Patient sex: M
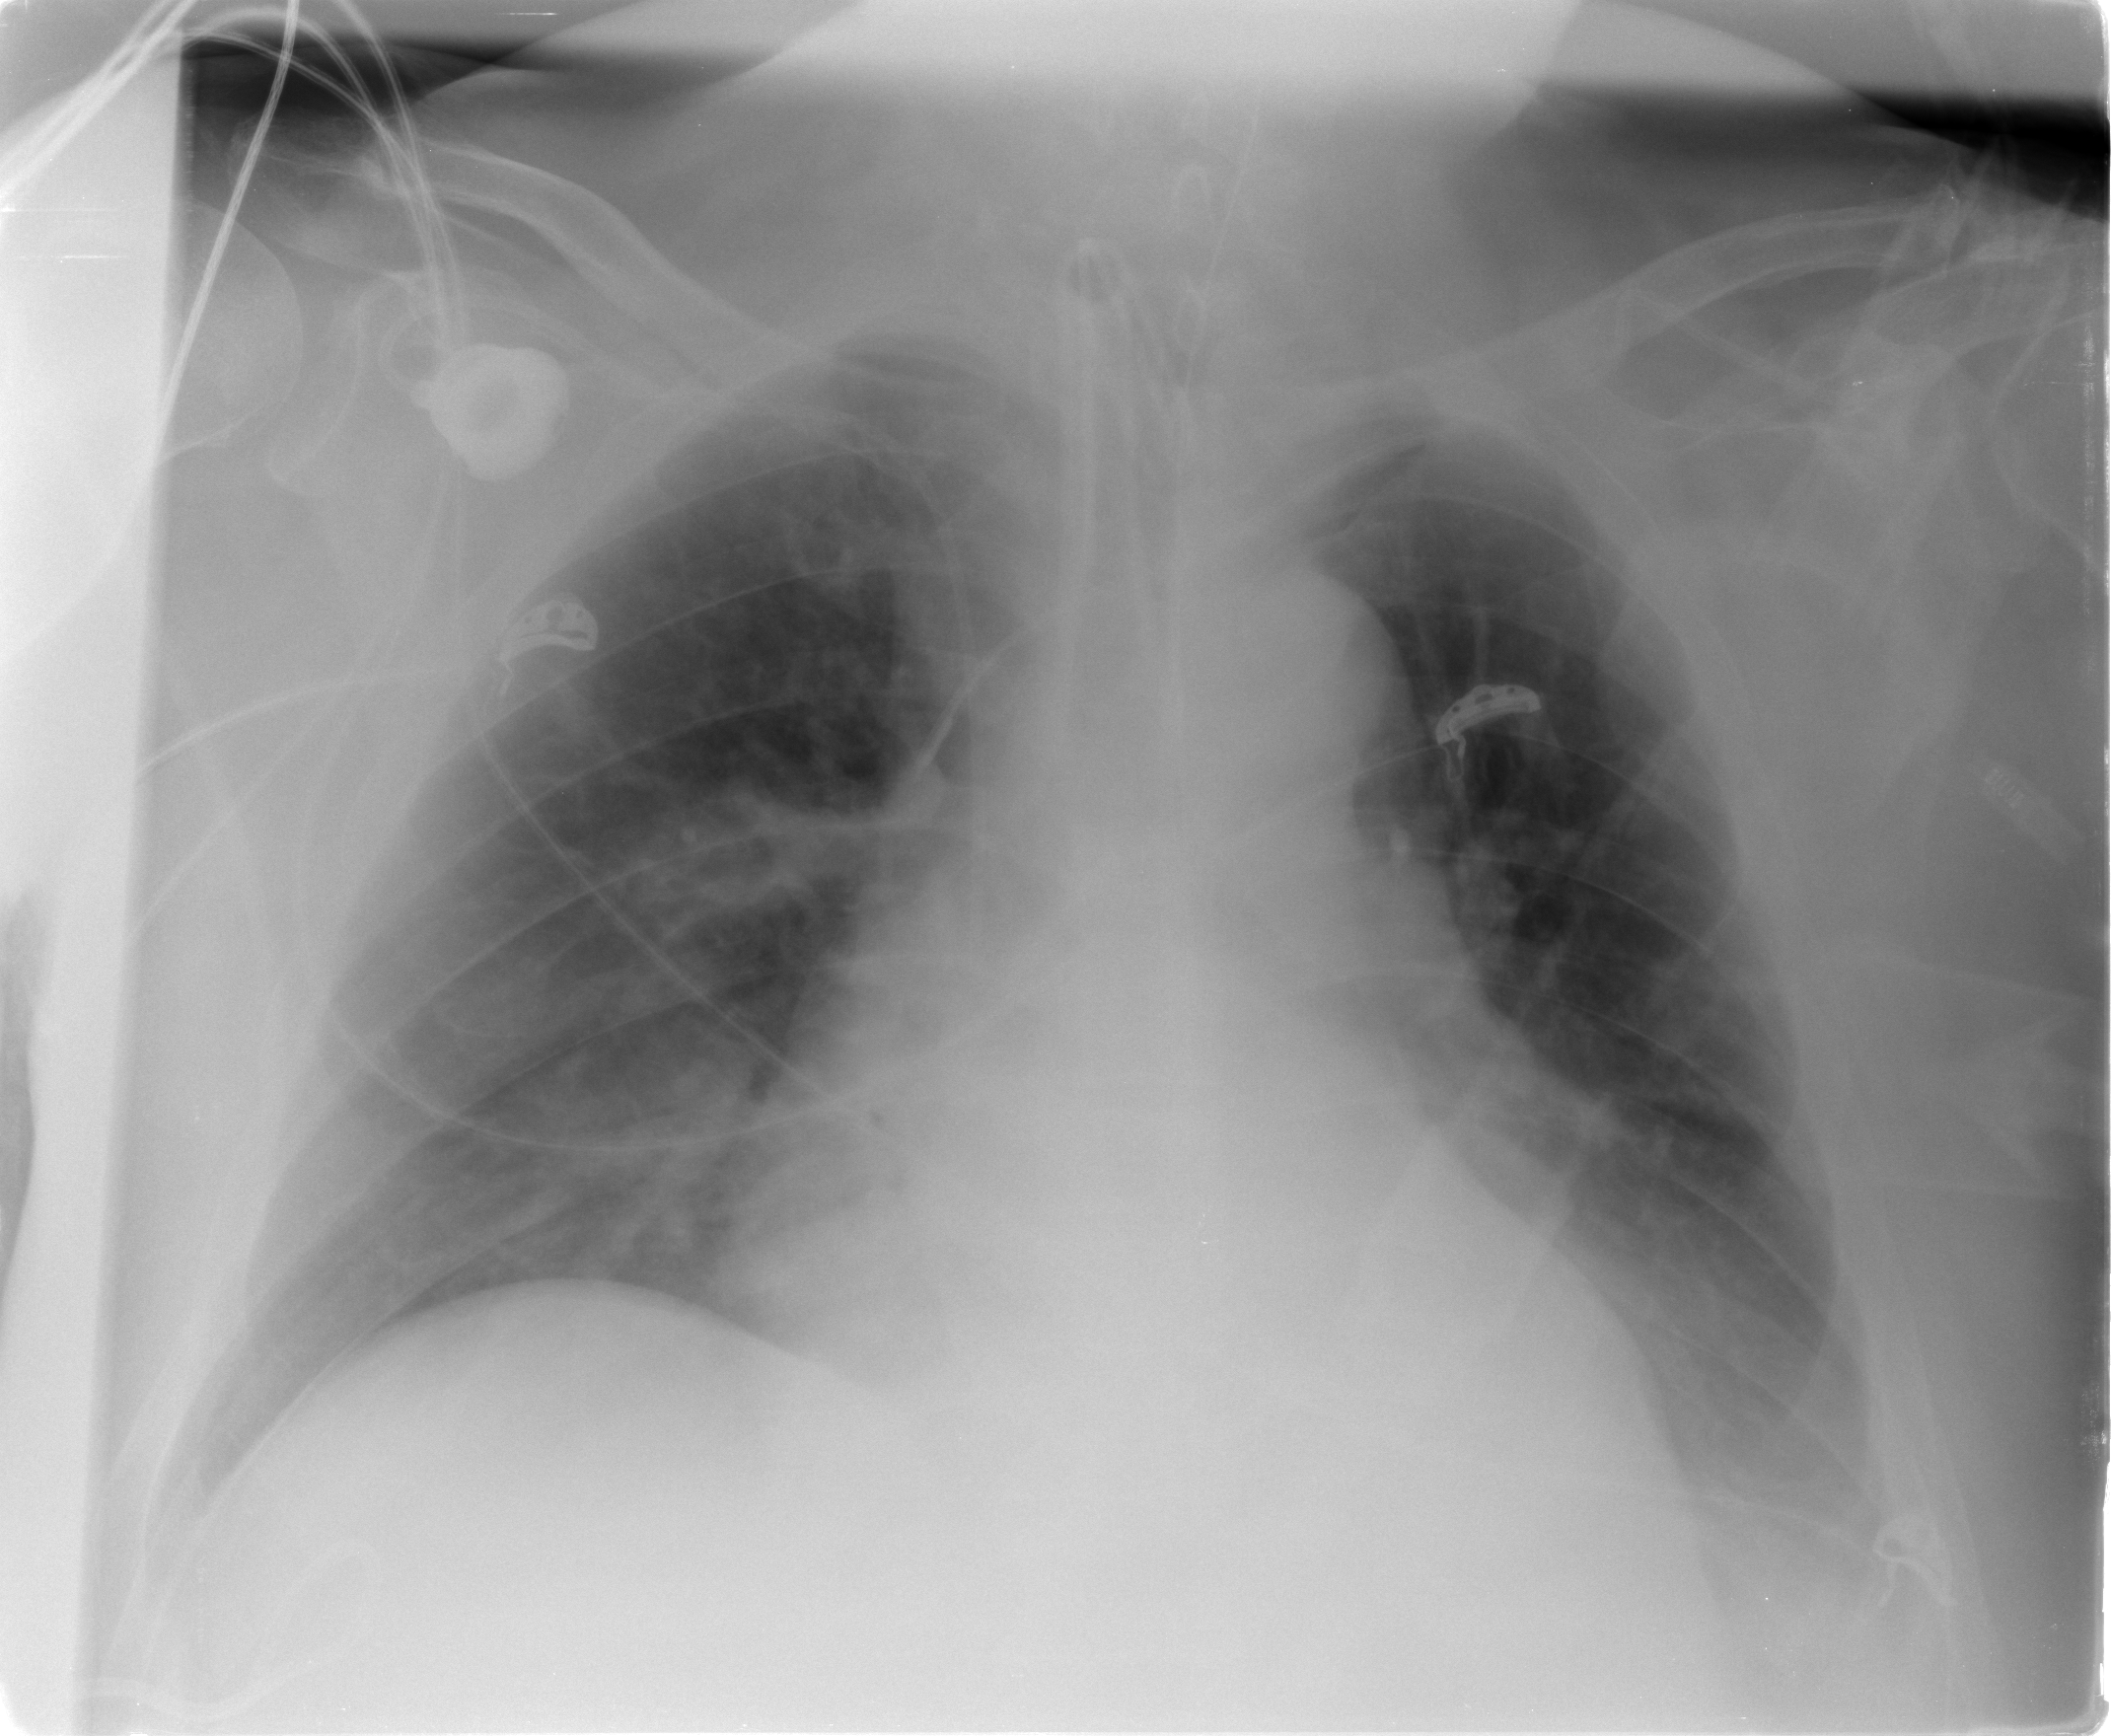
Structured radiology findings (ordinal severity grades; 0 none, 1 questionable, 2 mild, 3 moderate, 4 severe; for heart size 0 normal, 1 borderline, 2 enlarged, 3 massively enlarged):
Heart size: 1
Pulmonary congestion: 1
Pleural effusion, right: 1
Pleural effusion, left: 2
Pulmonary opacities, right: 2
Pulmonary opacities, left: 0
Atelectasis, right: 2
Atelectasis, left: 2